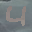
Label: 4